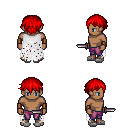
a pixel art fantasy rpg character, male body template, human, dark skin, white tattered cape, magenta pants, red short bangs hairstyle, leather bracers, white slippers, dagger, four views (front, back, left, right), 2x2 character sprite sheet, small pixel art, hard edges, no anti-aliasing